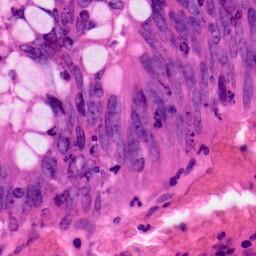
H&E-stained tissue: Colon